Question: What is the value of this measurement?
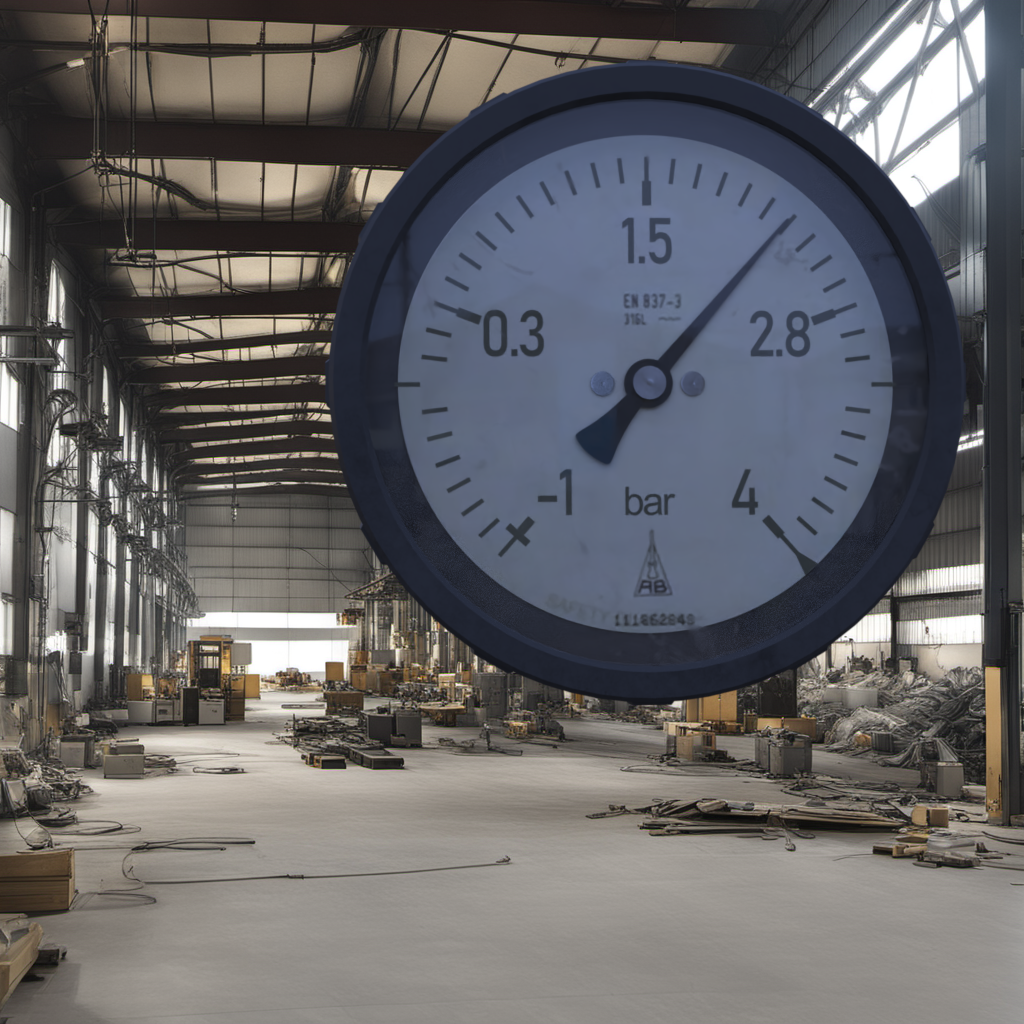
Answer: The result is 2.25
Question: What is the range of this measurement?
Answer: The range is from -1 to 4
Question: What is the minimum and maximum reading range of the measurement in the image?
Answer: The minimum value is -1 and the maximum value is 4